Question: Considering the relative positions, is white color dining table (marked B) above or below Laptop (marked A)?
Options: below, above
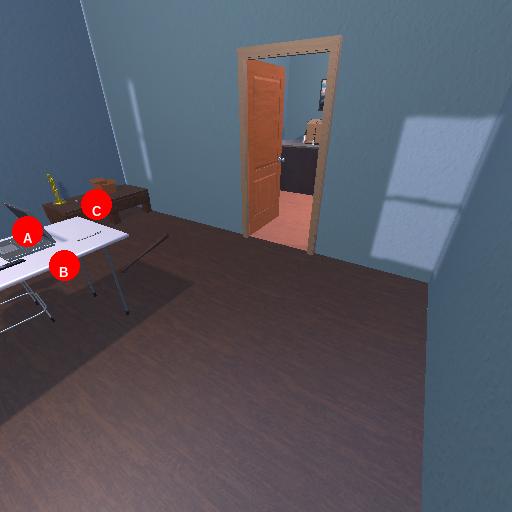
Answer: below